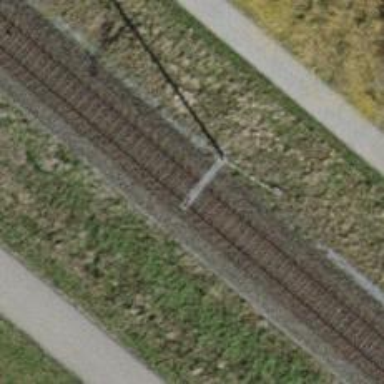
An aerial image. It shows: Railway milestone.